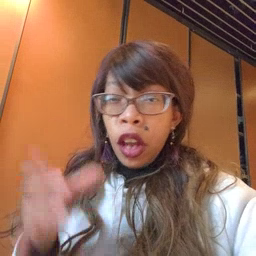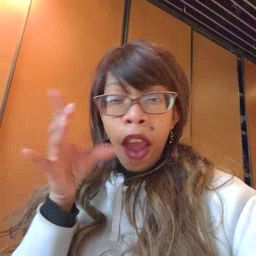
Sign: hate